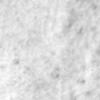
Label: no_change